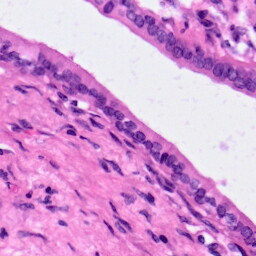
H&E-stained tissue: Pancreatic